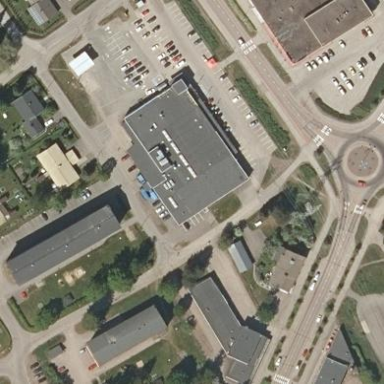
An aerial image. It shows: Retail building.